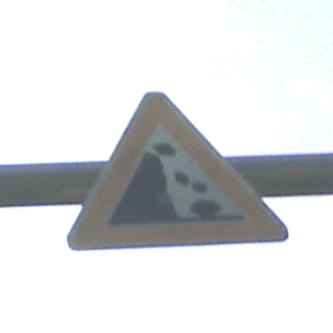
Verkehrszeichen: SteinschlagLinks
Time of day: SunriseSunset
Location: Outdoor (Nature)
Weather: PartlyCloudy
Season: NotSpecified
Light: Natural